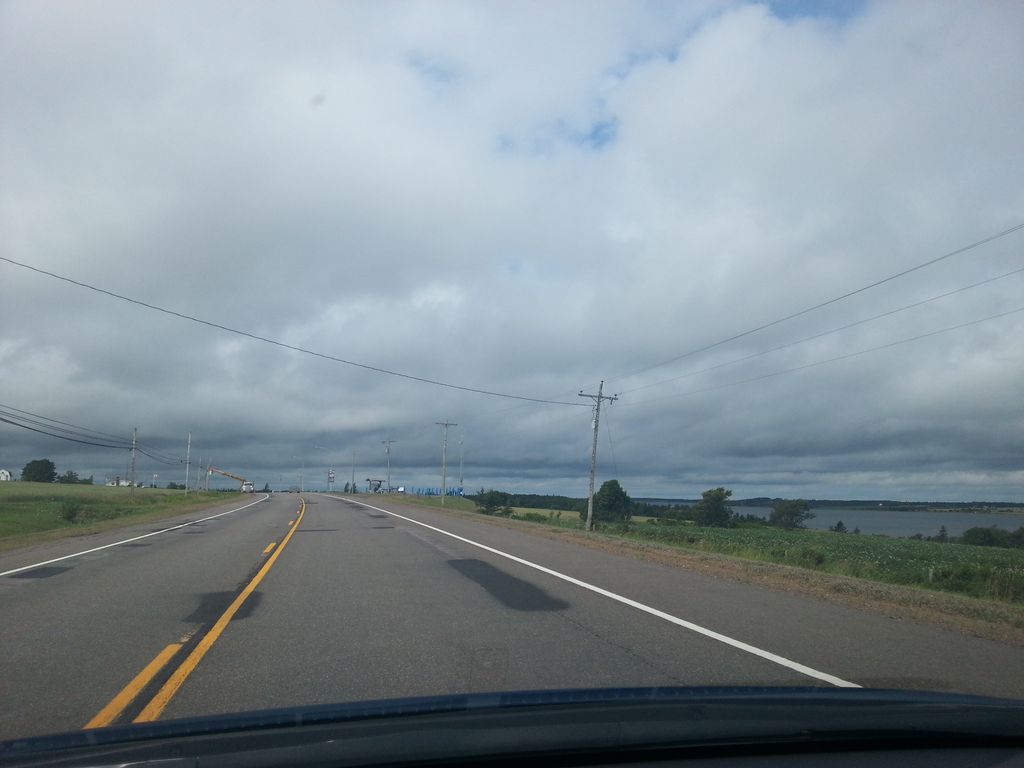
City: charlottetown